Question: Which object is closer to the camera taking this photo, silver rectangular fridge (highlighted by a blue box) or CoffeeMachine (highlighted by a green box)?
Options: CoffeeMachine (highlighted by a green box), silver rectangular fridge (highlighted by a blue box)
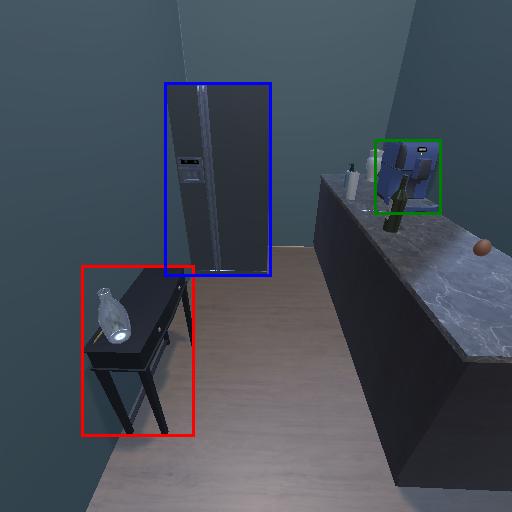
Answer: CoffeeMachine (highlighted by a green box)